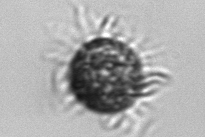
Label: Ciliophora